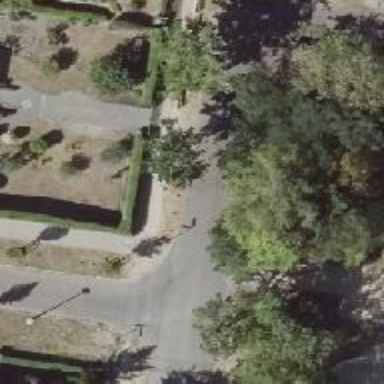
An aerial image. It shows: Avenue lined with deciduous broadleaved trees.